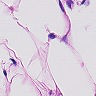
Metastatic tissue present: no